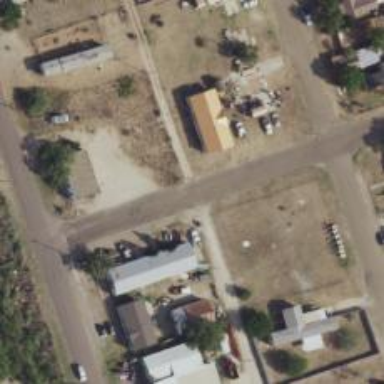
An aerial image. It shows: Alleyway designated as service road.